Question: I have a DevXpress ComboBoxEdit and have the XML code as follows
'''
<dxe:ComboBoxEdit Grid.Row="1" Height="26" HorizontalAlignment="Left" Margin="37,27,0,0"
Name="cbExcelReports" VerticalAlignment="Top" Width="664"
IsTextEditable="False"
DisplayMember="DisplayName"
Style="{StaticResource ValidationStyle}" Focusable="True"
ItemsSource="{Binding AllExcelReports}" SelectedItem="{Binding ReportType, Mode=OneWayToSource, Path=ReportType}"
Grid.ColumnSpan="2">
</dxe:ComboBoxEdit>
'''
This binding works fine for retrieving the items to be placed in the drop down list and the user can select one and it'll appear in the combobox when selected.
I only require the text of the selected item from the combobox, I use this string property in the binding
'''
private string _ReportType;
public string ReportType
{
get { return this._ReportType; }
set
{
this._ReportType = value;
RaisePropertyChanged("ReportType");
}
}
'''
When I select an item in the combobox I only get the path (if that's the correct term?) of the object, instead of the actual text within chosen. (shown in a messagebox below)

I've a feeling that my XML code is wrong, but I can't put my finger on what it is, doe's anyone have an answer that could push me in the right direction?
Many thanks
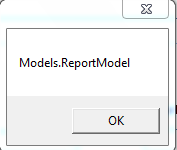
Answer: Creating an answer here as I used different approach to using ObservableCollections. I ended up using a Dictionary and binding the dictionary to the combobox, which works fine. Only the value selected was of any importance so thats fine for now.